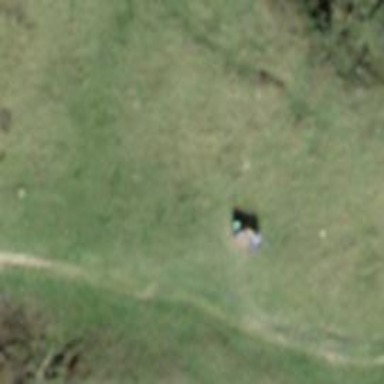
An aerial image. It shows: Bench for seating.